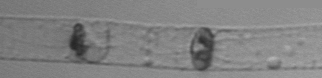
Label: Dactyliosolen_blavyanus